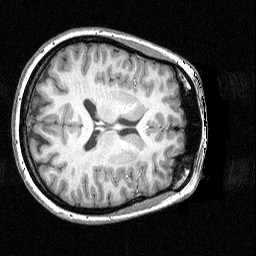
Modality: T1w
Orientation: axial
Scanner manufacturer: siemens
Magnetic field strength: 3 T
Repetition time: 1.54 s
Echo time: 0.00304 s